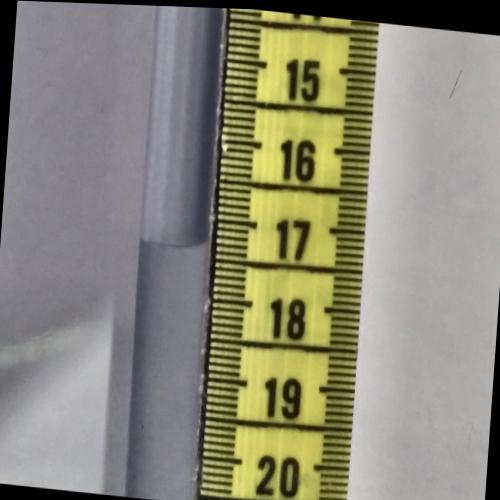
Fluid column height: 17.3 cm